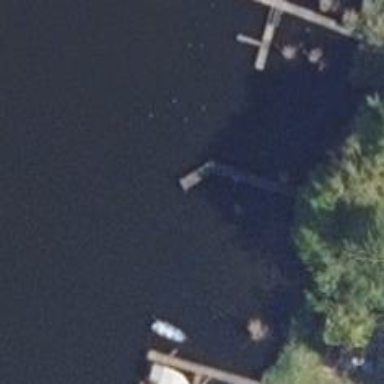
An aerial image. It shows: Man-made pier.